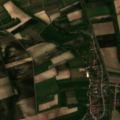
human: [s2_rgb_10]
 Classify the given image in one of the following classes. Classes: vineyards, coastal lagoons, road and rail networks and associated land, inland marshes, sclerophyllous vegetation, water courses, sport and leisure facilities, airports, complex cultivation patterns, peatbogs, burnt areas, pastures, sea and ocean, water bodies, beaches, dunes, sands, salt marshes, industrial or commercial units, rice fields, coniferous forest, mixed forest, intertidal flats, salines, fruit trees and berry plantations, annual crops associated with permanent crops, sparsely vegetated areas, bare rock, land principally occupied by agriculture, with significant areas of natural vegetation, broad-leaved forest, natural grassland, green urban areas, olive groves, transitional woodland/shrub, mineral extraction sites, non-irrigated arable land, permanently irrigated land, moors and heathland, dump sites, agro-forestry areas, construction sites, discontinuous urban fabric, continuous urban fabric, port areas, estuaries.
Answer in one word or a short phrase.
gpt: discontinuous urban fabric, non-irrigated arable land, vineyards, complex cultivation patterns, land principally occupied by agriculture, with significant areas of natural vegetation